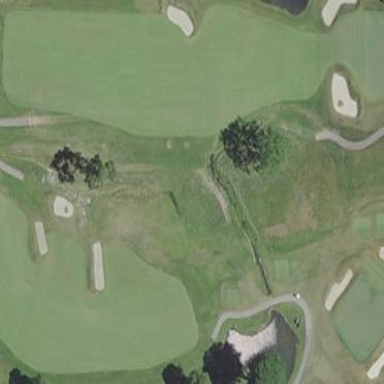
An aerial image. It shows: Area of rough grass used for golf.